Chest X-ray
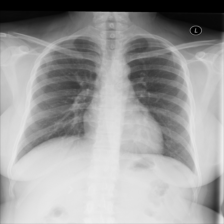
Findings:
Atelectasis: negative
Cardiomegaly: negative
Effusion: negative
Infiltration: negative
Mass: negative
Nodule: negative
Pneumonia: negative
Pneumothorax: negative
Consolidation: negative
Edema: negative
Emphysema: negative
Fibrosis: negative
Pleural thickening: negative
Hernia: negative